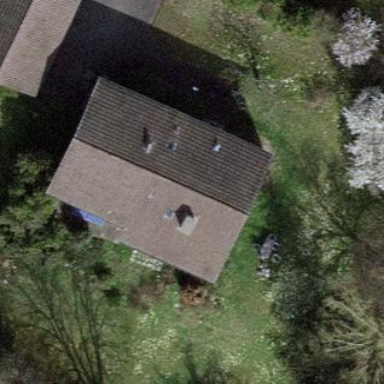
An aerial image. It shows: Garden enclosed by fence.